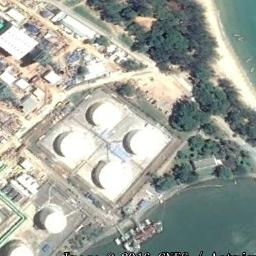
Label: storage tanks